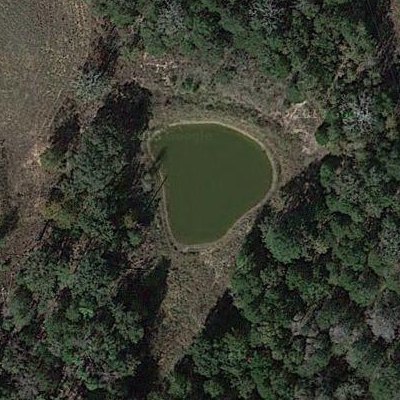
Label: dRiverLake